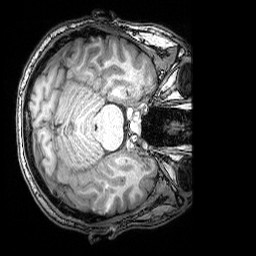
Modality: T1w
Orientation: axial
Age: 29
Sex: male
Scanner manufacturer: siemens
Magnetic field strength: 3 T
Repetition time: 2.53 s
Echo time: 0.00388 s